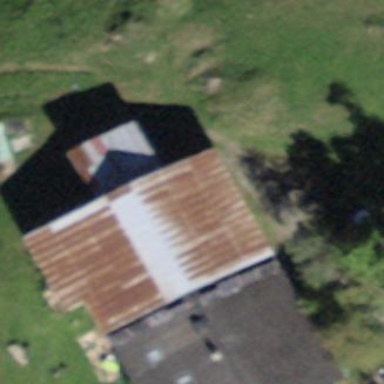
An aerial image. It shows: Rural barn.